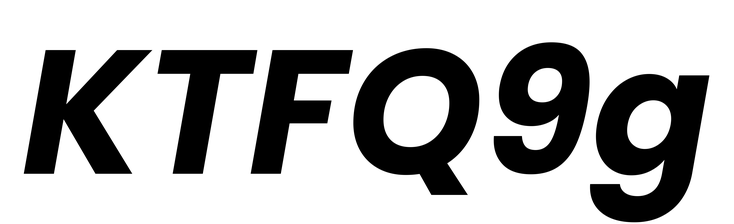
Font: Poppins-BoldItalic